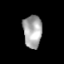
Tissue: skin
Cell type: Epithelial cells
Senescence score: 0.9136
Nuclear area (px): 607
Mean DAPI intensity: 166.094